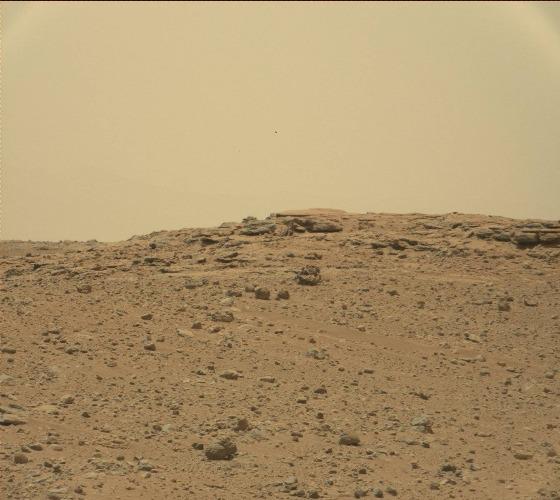
Terrain classes present: Bedrock, Gravel / Sand / Soil, Rock, Shadow, Sky / Distant Mountains